Question: I am a new in android programming, I made a layout with this figure:

Now I want to know when one of these buttons clicked I should run an new activity or change visibility to false and show new layout without run a new activity, what is the best solution?
You consider that count of these buttons are more than ten.
I want show a text with image,..(when clicked) because that is a educational book and these buttons are chapters list of that book
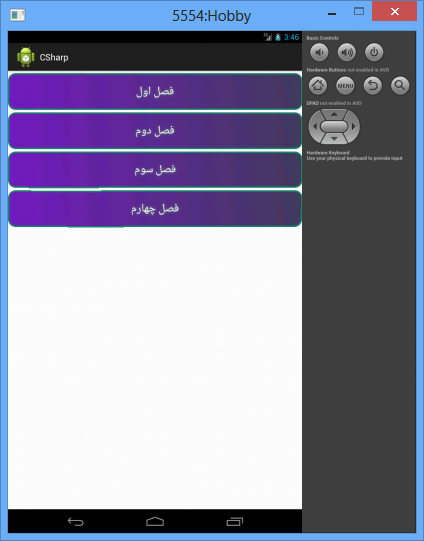
Answer: for an example if you want to change only the layout then you could do something like this
'''
FirstButton.setOnClickListener(new View.OnClickListener() {
@Override
public void onClick(final View v) {
FirstView();
}
});
'''
/
'''
void FirstView(){
setContentView(R.layout.yourOtherLayout);
// then declare the layout views here.
firstView=false;
}
'''
you can do this in all the buttons just create different methods for each
to handle the 'Back Button' you can declare Boolean variables and use If else Statement to loop through them for example
'''
boolean firstView = true, secondView = true;
@Override
public void onBackPressed(){
if (firstView == false ){
then firstView Is Showing.
// show the view you want and set
firstView = true;
}else if (SO ON)...
else { super.OnBackPressed(); // exit }
}
'''